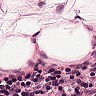
Metastatic tissue present: no